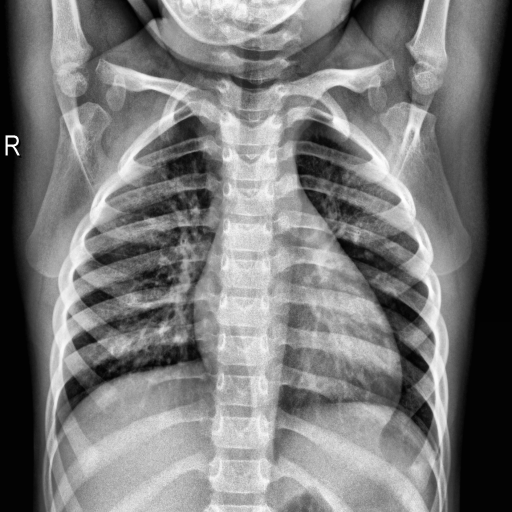
Finding: NORMAL